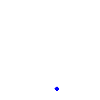
Particle: kaon